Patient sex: F
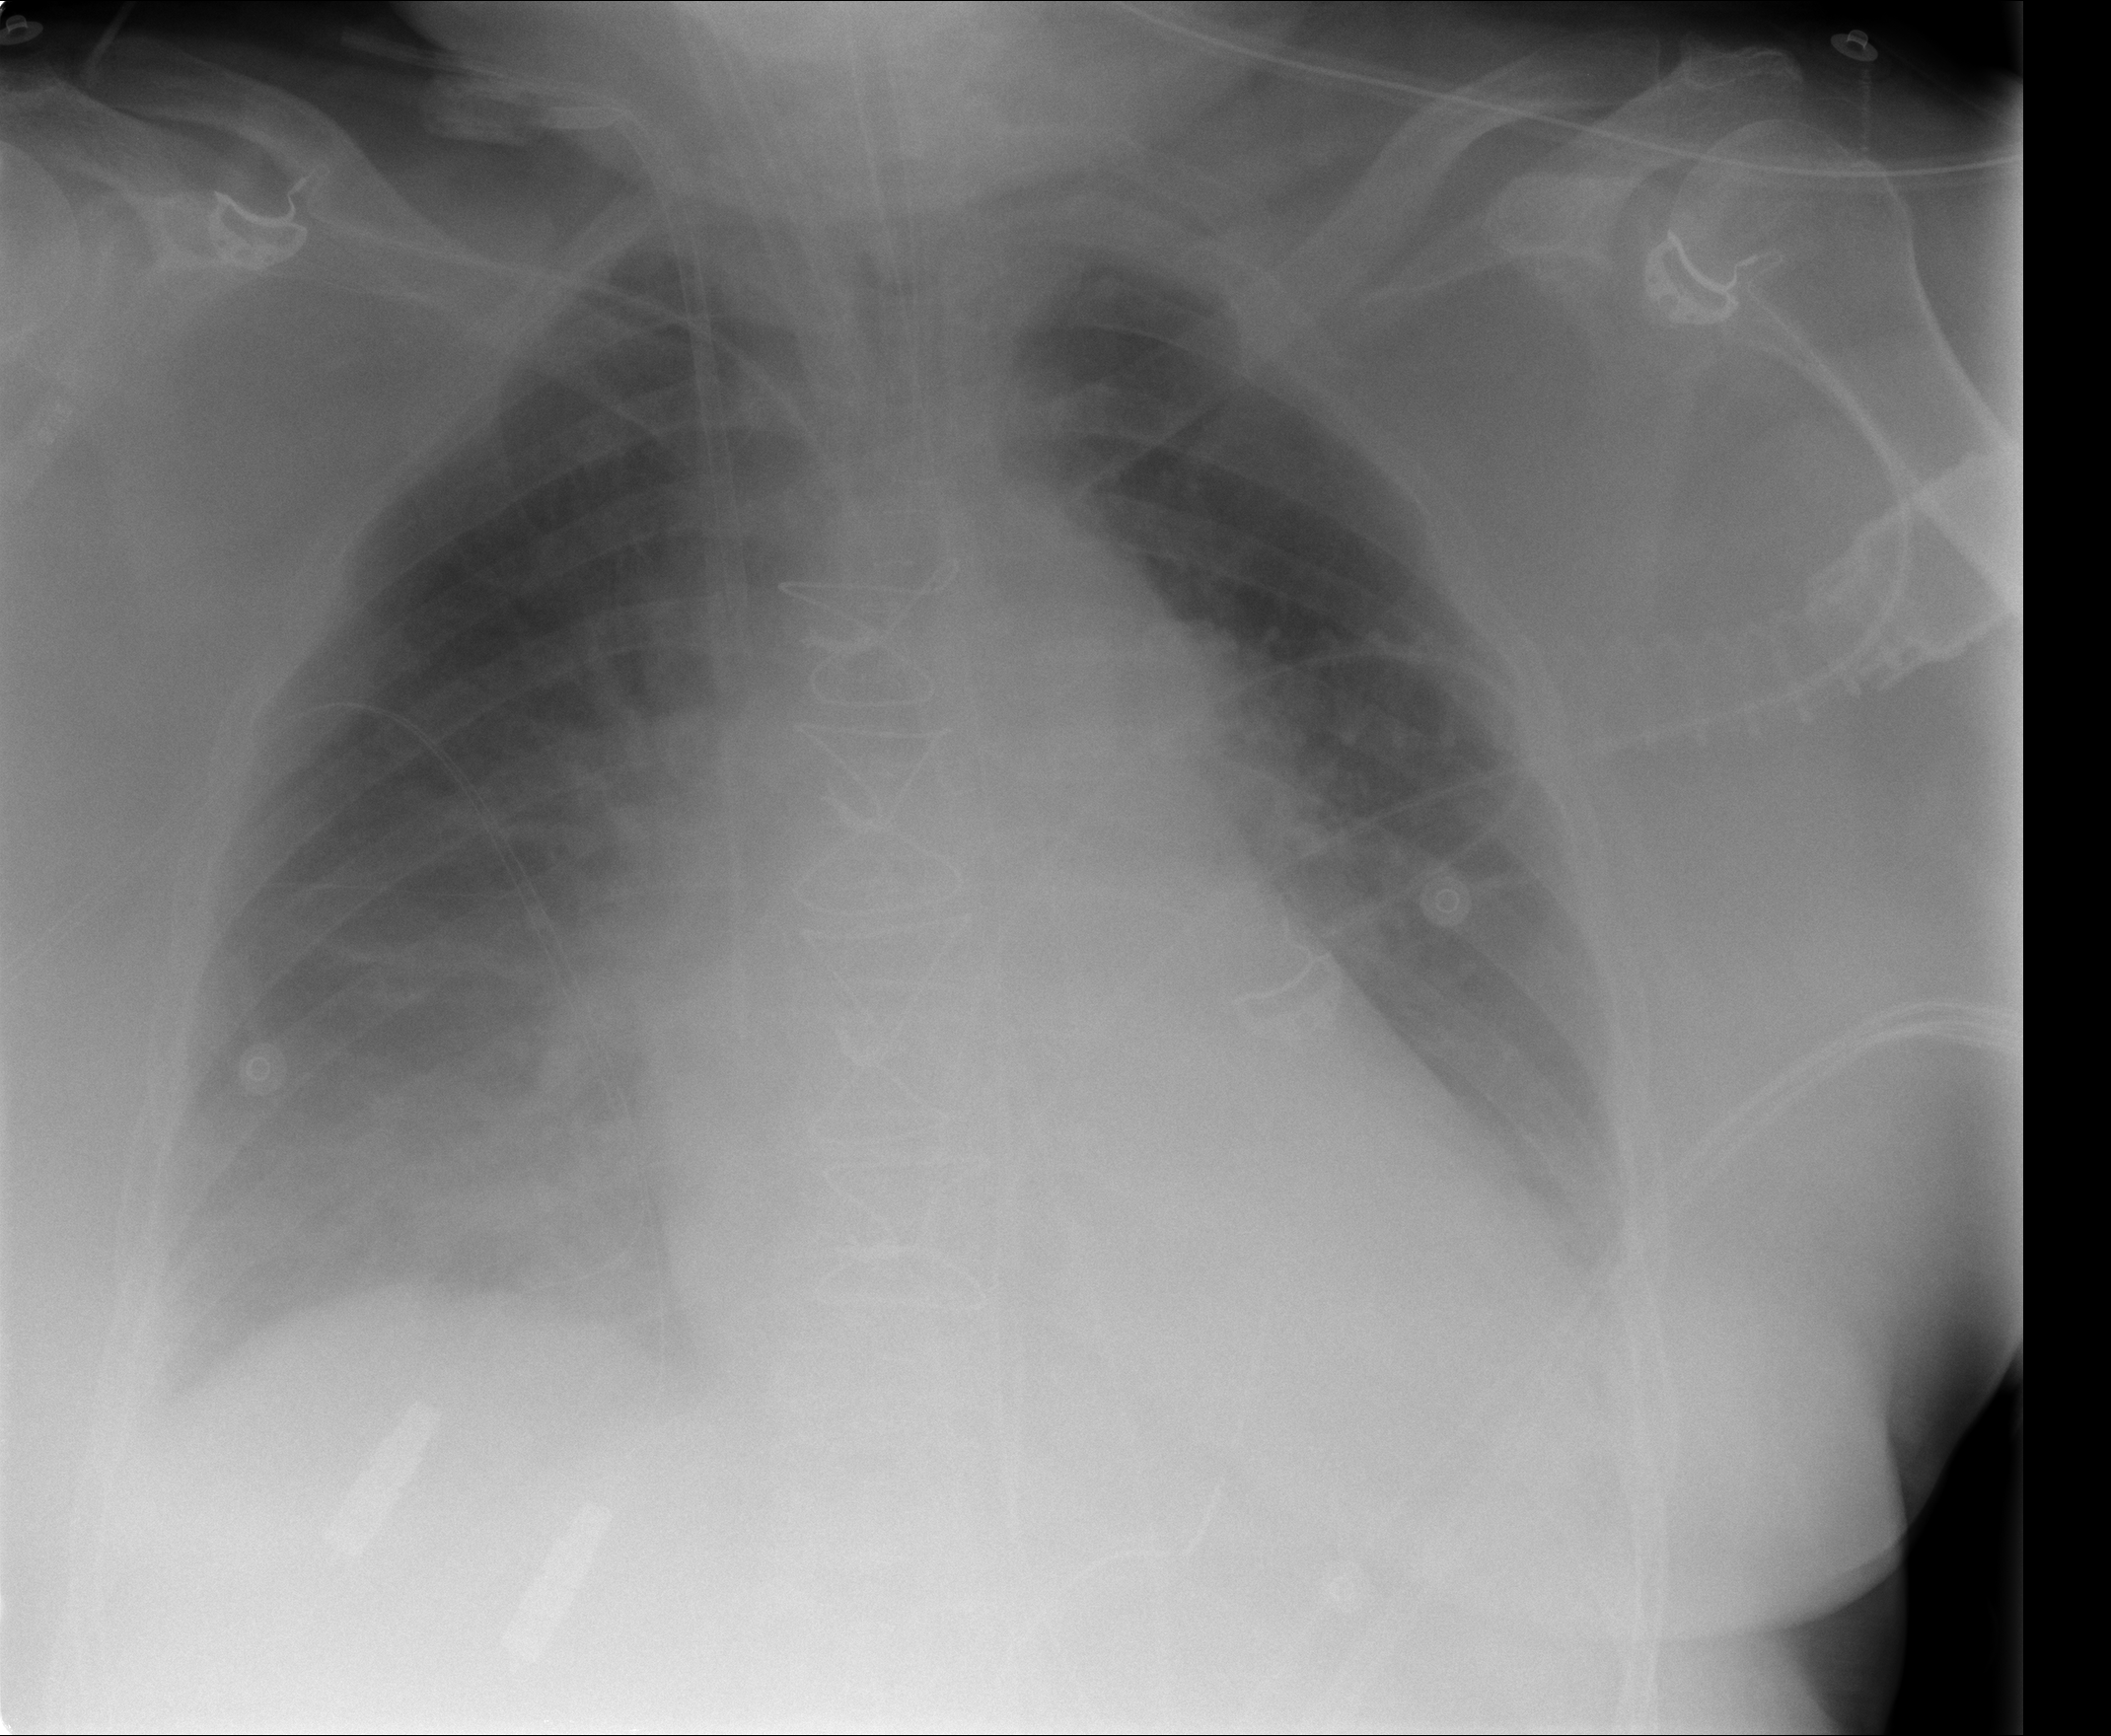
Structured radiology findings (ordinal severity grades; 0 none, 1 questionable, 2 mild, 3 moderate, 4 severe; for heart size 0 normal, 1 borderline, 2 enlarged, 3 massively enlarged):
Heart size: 2
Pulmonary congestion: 2
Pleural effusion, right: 2
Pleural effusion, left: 2
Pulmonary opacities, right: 0
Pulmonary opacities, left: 0
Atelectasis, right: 2
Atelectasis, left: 2